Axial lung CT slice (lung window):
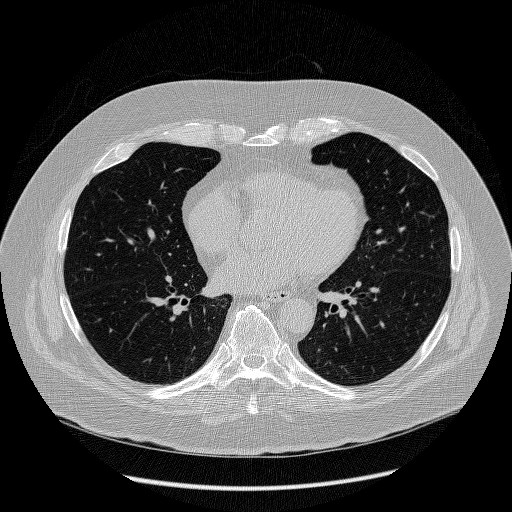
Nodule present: no